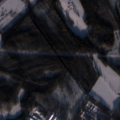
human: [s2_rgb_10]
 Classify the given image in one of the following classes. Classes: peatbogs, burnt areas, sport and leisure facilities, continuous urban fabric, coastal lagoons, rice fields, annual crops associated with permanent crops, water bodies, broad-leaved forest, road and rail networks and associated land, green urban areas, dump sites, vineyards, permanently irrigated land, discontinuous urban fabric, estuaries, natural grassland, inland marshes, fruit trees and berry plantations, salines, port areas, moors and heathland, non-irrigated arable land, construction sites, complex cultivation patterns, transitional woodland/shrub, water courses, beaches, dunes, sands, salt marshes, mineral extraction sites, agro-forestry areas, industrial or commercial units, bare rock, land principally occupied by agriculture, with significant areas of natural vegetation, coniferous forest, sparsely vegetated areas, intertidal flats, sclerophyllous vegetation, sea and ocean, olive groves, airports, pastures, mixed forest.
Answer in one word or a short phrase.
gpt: discontinuous urban fabric, coniferous forest, mixed forest, transitional woodland/shrub, peatbogs